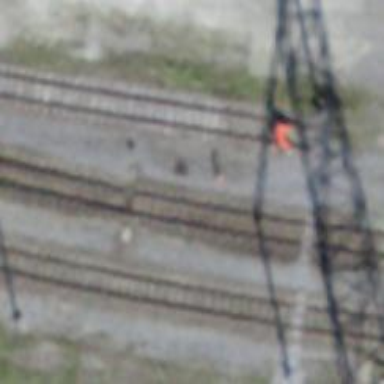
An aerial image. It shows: Narrow-gauge railway track with electrified contact line. The railway has one track.